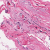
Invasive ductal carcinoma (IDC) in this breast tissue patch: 0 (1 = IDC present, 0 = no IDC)